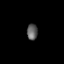
Tissue: prostate
Cell type: T cells
Senescence score: 0.3488
Nuclear area (px): 169
Mean DAPI intensity: 94.651